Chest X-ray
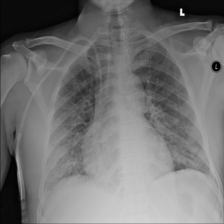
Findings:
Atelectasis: negative
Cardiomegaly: negative
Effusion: negative
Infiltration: negative
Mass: negative
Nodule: positive
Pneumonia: negative
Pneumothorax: negative
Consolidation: negative
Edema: negative
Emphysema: negative
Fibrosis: negative
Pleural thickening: negative
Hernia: negative